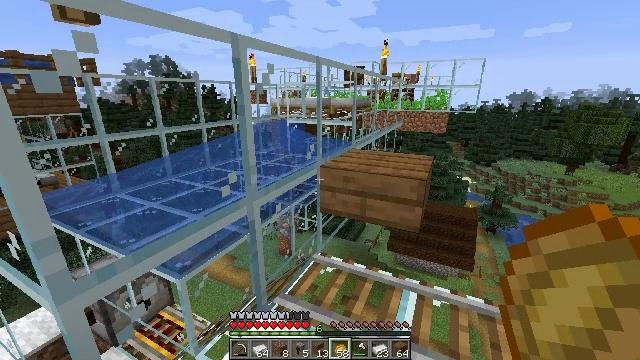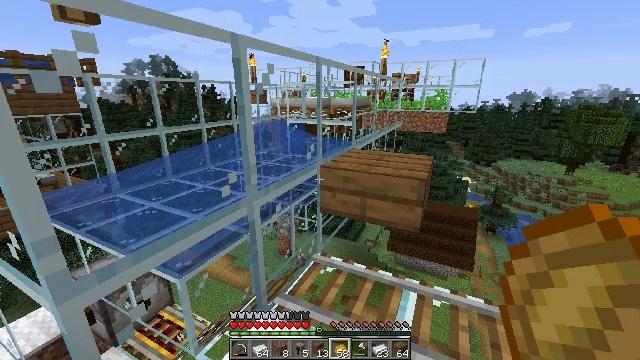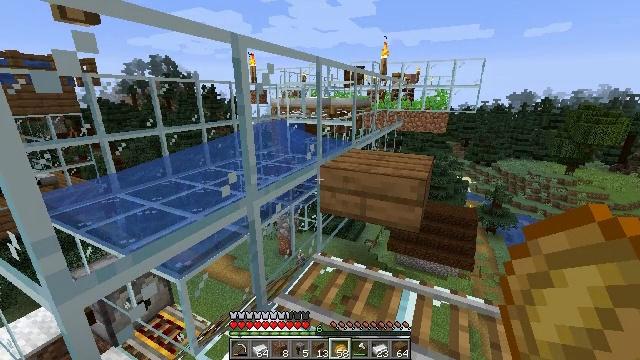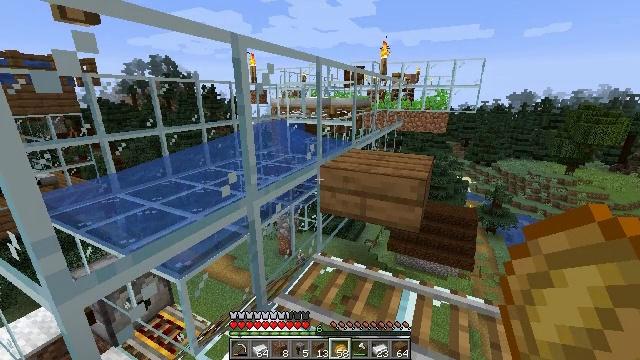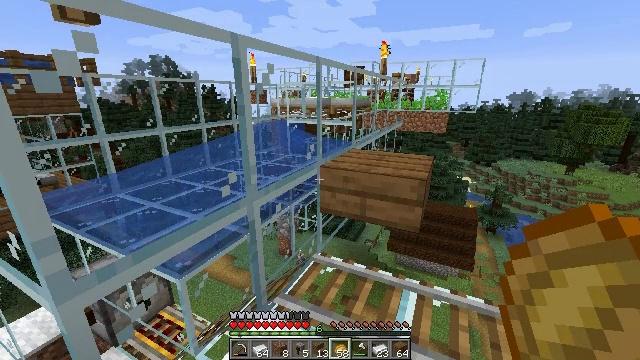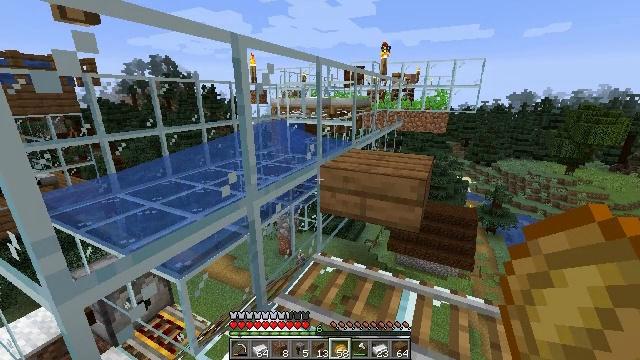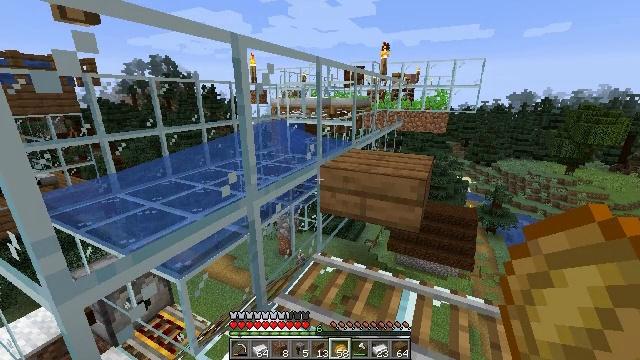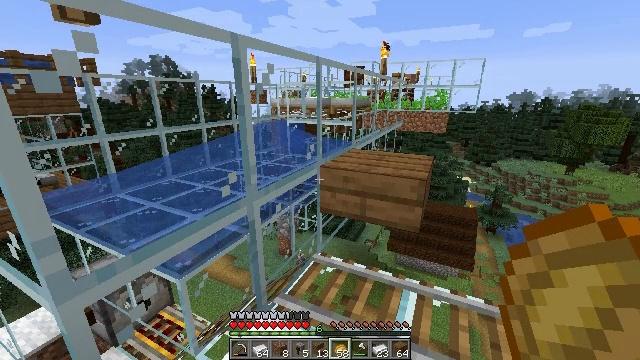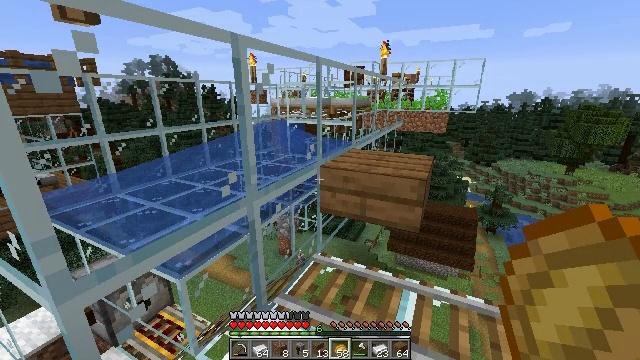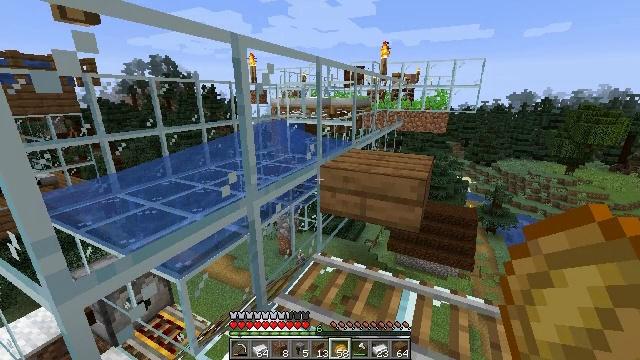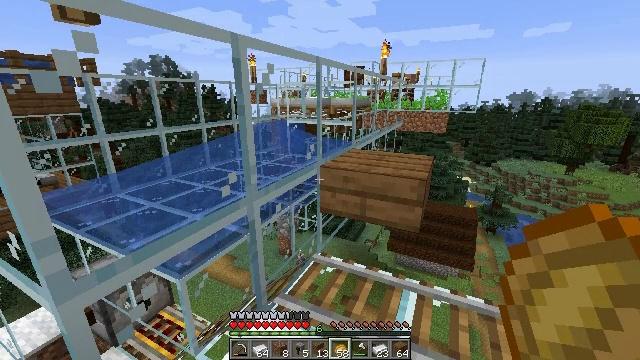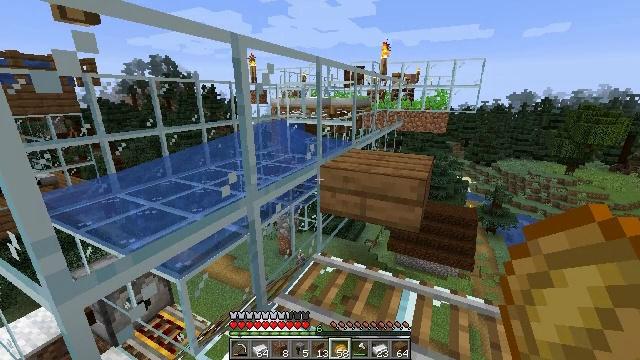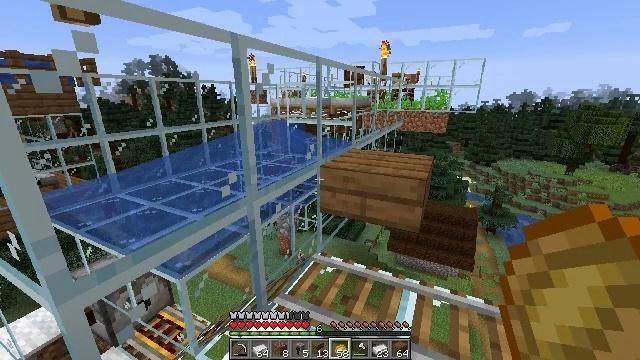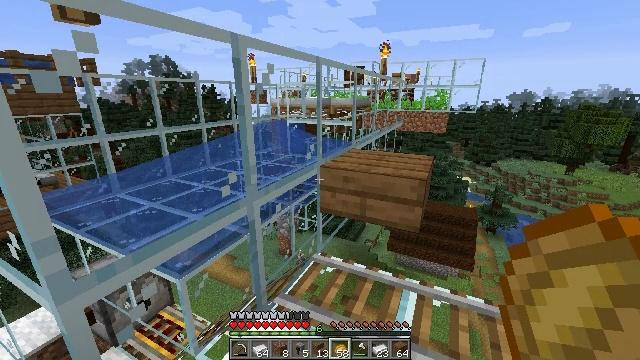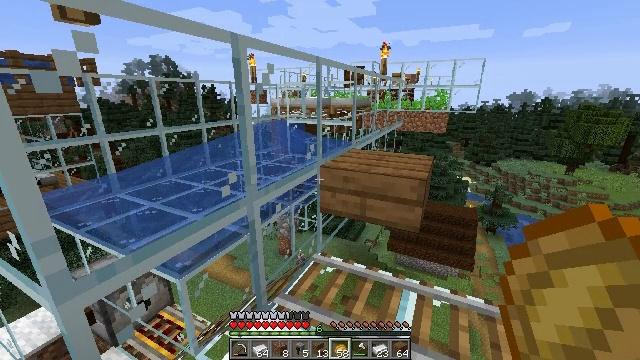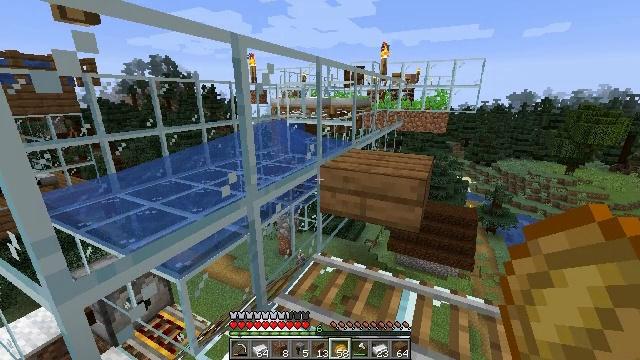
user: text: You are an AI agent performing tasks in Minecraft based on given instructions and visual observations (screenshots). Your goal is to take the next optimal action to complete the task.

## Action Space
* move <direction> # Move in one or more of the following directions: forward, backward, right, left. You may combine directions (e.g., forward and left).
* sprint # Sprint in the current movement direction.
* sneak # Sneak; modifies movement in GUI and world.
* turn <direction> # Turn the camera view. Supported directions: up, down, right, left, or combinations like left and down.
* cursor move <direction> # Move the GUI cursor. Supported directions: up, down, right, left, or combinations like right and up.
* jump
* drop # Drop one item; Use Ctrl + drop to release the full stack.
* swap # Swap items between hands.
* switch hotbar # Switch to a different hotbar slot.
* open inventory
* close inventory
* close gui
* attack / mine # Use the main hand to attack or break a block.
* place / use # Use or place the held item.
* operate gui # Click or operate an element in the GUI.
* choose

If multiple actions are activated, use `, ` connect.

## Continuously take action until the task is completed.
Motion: motion action
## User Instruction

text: Attack the smithing table to collect it.
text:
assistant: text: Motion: no_op
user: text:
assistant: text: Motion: no_op
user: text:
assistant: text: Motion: no_op
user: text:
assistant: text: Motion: no_op
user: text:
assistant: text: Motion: no_op
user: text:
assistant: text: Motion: no_op
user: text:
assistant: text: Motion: no_op
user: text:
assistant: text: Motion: no_op
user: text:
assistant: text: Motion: no_op
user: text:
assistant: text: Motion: no_op
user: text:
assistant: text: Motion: no_op
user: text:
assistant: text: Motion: no_op
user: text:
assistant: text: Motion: no_op
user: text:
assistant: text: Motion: no_op
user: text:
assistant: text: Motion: no_op
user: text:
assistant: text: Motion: no_op
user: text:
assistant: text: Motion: no_op
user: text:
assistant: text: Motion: no_op
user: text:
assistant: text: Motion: no_op
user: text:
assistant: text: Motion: no_op
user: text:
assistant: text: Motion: no_op
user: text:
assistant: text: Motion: no_op
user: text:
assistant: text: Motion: no_op
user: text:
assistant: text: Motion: no_op
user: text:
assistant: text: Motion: no_op
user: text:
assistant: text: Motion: no_op
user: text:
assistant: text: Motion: no_op
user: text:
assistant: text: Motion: no_op
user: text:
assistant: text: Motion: no_op
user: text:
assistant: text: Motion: no_op